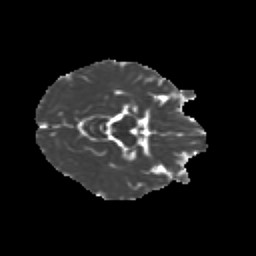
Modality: MD
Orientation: axial
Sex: male
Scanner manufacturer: siemens
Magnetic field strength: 3 T
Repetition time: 5 s
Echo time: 0.071 s